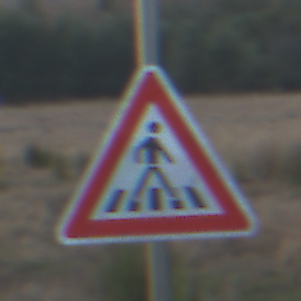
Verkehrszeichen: FussgaengerueberwegLinks
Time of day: SunriseSunset
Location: Outdoor (Nature)
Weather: Clear
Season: Winter
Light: Natural